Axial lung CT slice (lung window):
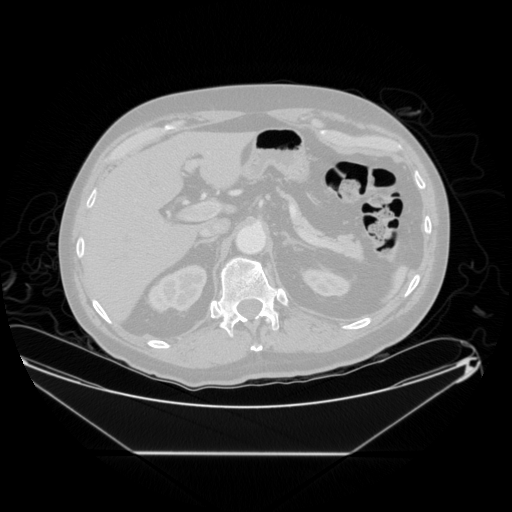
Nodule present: no